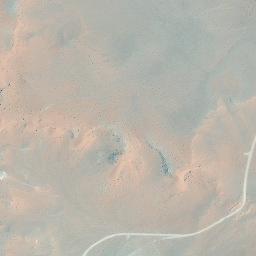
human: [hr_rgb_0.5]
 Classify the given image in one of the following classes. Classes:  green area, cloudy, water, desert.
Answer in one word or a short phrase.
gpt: desert